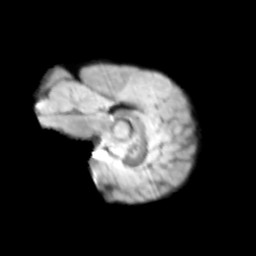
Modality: T2w
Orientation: sagittal
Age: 10
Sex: male
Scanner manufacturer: siemens
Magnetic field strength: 3 T
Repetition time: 3.8 s
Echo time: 0.07 s